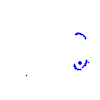
Particle: proton